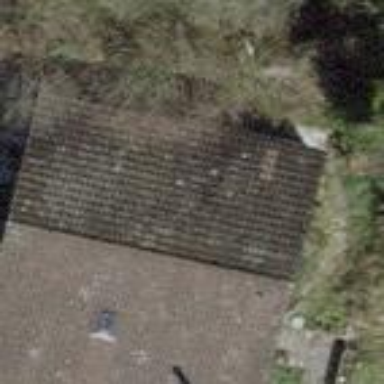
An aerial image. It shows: Building with tiled roof.